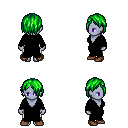
a pixel art fantasy rpg character, female body template, dark elf, purple skin, black robe, white pants, green bangs hairstyle, brown shoes, four views (front, back, left, right), 2x2 character sprite sheet, small pixel art, hard edges, no anti-aliasing